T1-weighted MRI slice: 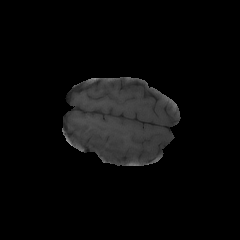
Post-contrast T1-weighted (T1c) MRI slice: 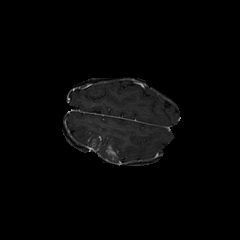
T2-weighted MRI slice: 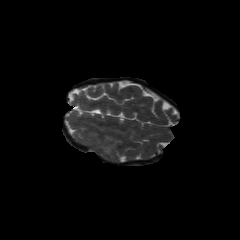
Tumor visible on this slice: yes